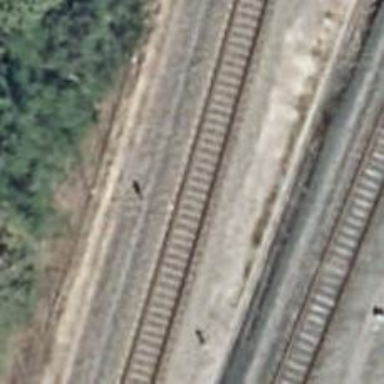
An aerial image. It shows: Railway track.